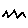
Label: zigzag